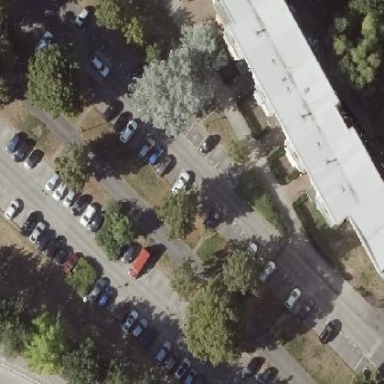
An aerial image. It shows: Street-side parking area.